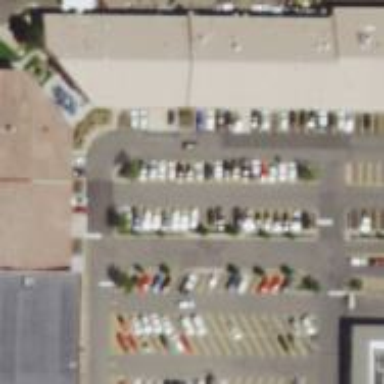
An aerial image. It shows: Parking space is available.